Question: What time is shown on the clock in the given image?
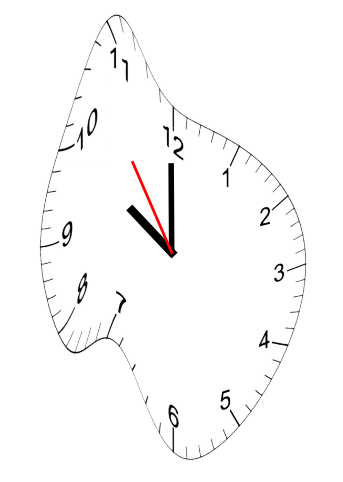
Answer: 09:59:54